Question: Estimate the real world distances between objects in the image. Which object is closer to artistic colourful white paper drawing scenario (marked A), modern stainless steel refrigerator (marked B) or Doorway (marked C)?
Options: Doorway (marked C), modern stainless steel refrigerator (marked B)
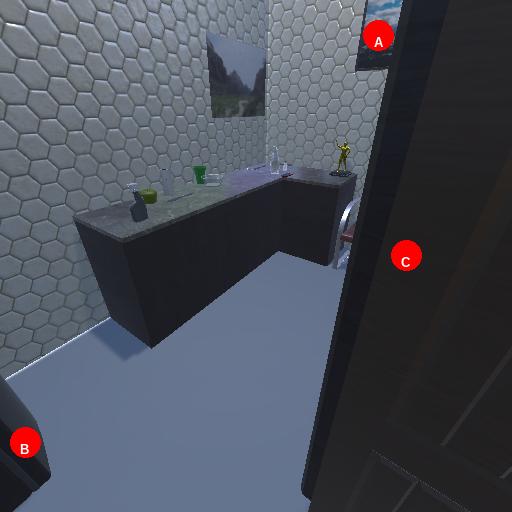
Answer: Doorway (marked C)